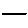
Label: line